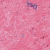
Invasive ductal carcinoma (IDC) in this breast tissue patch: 0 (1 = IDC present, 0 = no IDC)